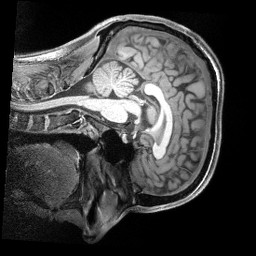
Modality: T1w
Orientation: sagittal